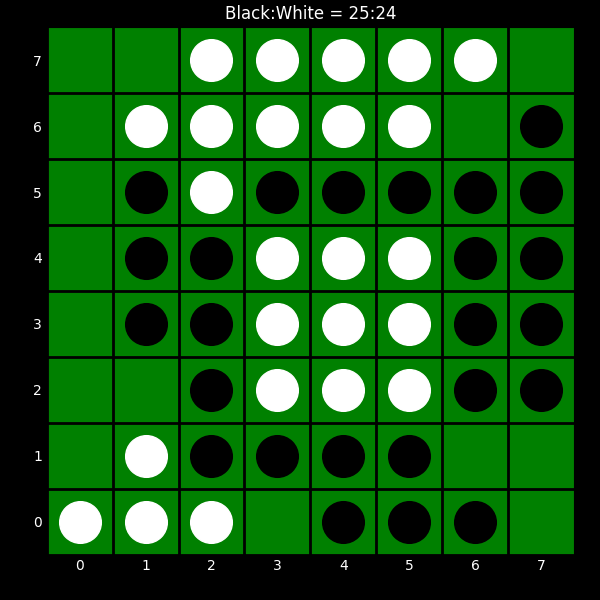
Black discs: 25
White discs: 24